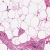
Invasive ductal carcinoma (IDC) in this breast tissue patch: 0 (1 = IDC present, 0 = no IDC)